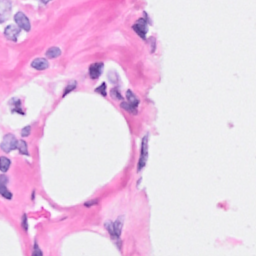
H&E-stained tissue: Breast